Question: I have a program with a 'Ellipse2D' (which is a circle) and a 'Polygon' object. I have decided to use the collision detection solution <URL> to handle the detection of collisions.
I want the circle object to remain on top of the polygon at all times.
I now know when the 'Ellipse2D' object intersects the polygon, but I would like to know WHERE they intersect. I don't currently know of any way to detect how high the circle object should move in order to remain on top of the polygon.
My intent is to move the circle upwards to always remain "on top" of the polygon when the two objects move toward each other horizontally.

Is there a tool or method out there that I am not aware of that returns a collision point or is this something I will have to develop on my own?
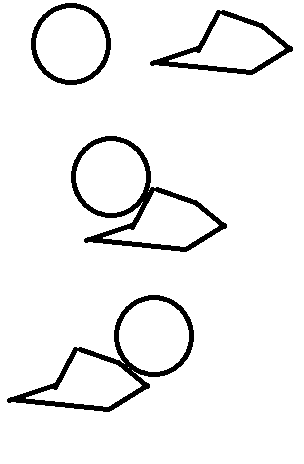
Answer: Subtract one 'Area' from the other. The 'Bounds' of the resulting area will represent the between the two objects. The center of the overlapping 'Bounds' will most likely either be the collision point, or so close as to fool the viewer into thinking it is.